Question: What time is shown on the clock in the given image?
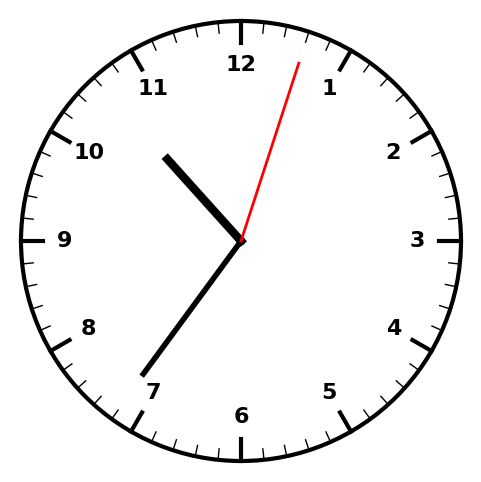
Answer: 10:36:03